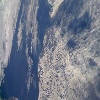
Label: cloud